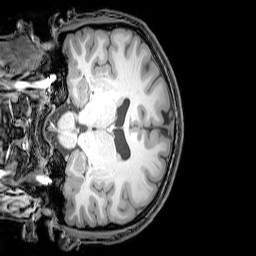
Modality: T1w
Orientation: coronal
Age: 22
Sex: male
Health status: healthy
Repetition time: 0.081 s
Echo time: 0.037 s